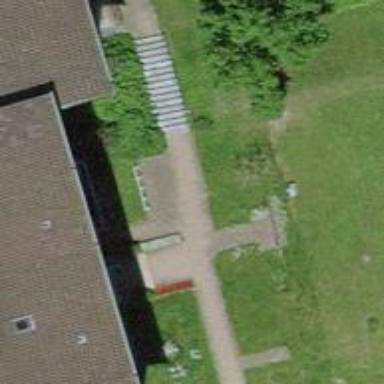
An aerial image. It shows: Set of steps made of paving stones.